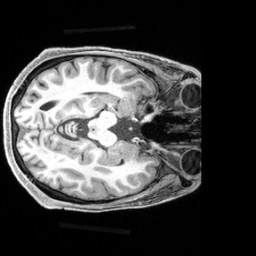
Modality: T1w
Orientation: axial